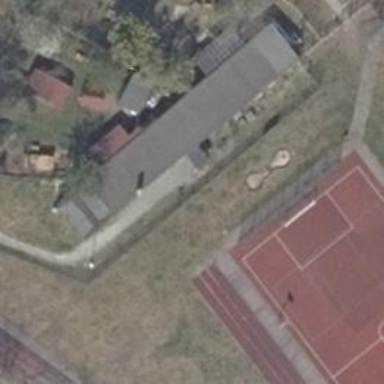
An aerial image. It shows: Community centre.